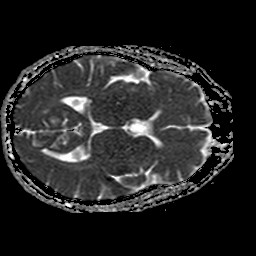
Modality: ADC
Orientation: axial
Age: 51
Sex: male
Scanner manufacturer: philips
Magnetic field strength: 1.5 T
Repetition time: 3.627 s
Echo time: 0.09326 s